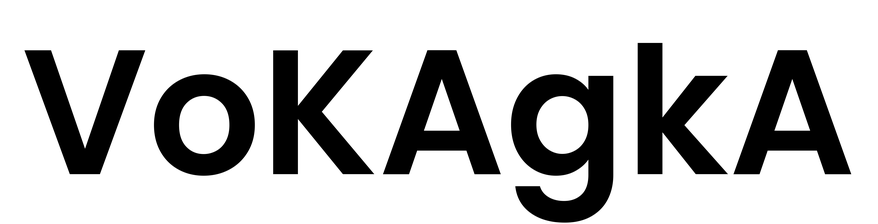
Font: Poppins-SemiBold